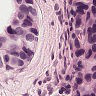
Metastatic tissue present: yes